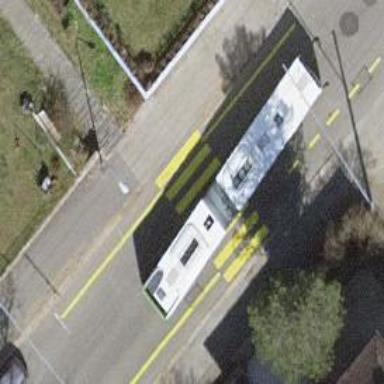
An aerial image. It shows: Marked zebra crossing on the road. The crossing is indicated by zebra markings.